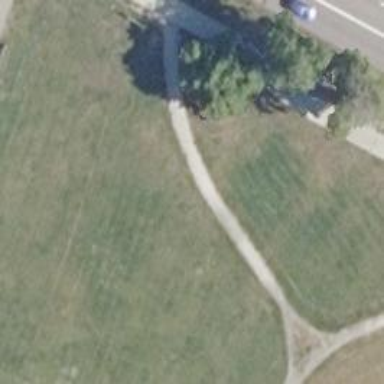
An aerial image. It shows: Compacted path.